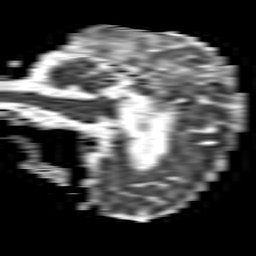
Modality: ADC
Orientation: sagittal
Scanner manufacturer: philips
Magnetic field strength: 1.5 T
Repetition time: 3.395 s
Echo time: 0.06922 s